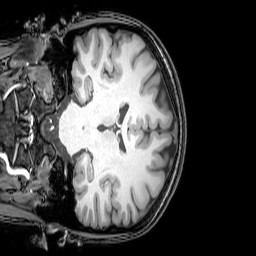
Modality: T1w
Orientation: coronal
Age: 21
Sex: female
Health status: healthy
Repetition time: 0.081 s
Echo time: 0.037 s